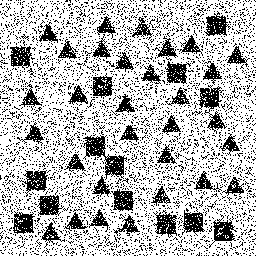
Squares: 14
Triangles: 30
Stars: 0
Total shapes: 44